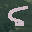
Label: 5